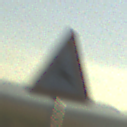
Verkehrszeichen: WildwechselRechts
Umgebung: Outdoor, RoadRail
Tageszeit: SunriseSunset
Wetter: Clear
Licht: Natural
Jahreszeit: NotSpecified
Kontrast: HighContrast